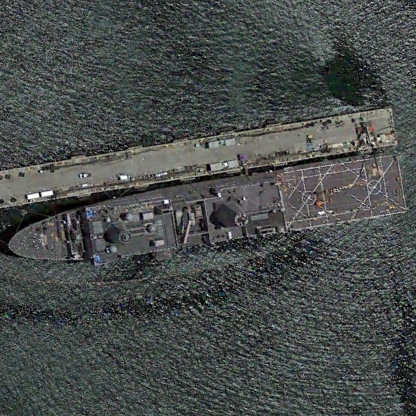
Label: combat